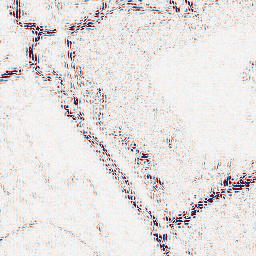
Category: wavelet
Decomposition family: wavelet_biorthogonal
Decomposition parameters: wavelet: bior3.5
level: 2
Upsampling method: sinc_hamming
Upsampling parameters: scale: 4
kernel_size: 8
Upsampling scale: 4